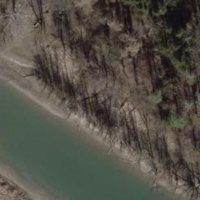
EUNIS habitat code: 41
Species observed at this site:
Erithacus rubecula